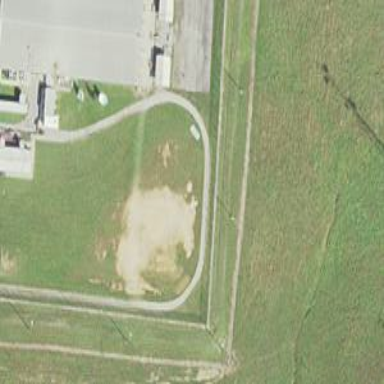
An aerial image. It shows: Prison surrounded by fence.